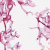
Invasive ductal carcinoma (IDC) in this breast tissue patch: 0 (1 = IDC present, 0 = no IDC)